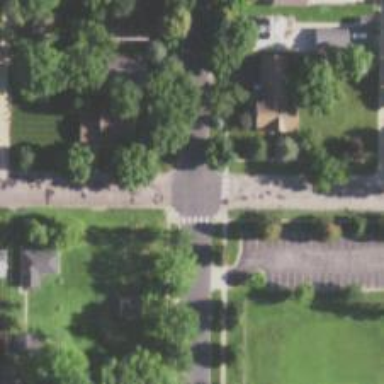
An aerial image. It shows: Residential road with sidewalk on the left.